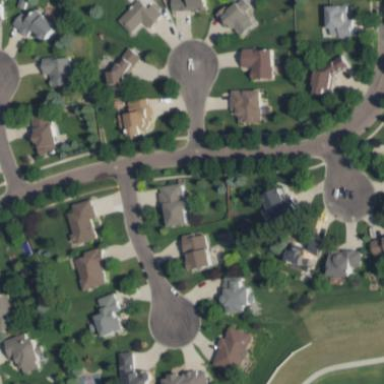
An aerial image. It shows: Neighborhood.